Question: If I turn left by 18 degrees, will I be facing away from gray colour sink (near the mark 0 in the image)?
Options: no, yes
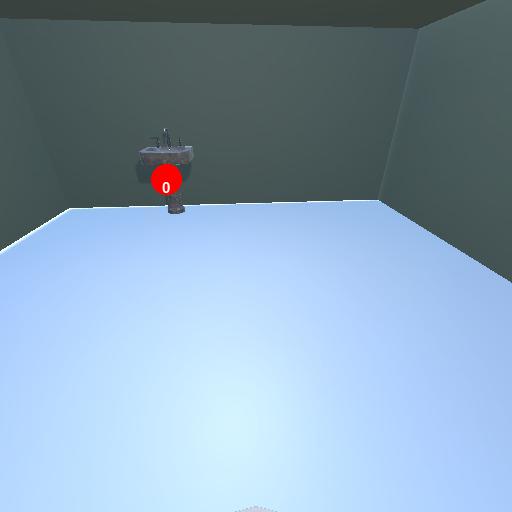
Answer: no